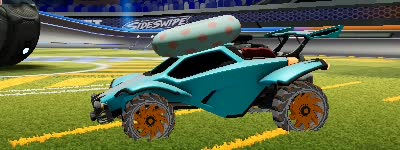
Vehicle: octane